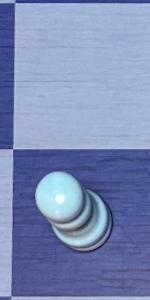
Label: Pawn_White